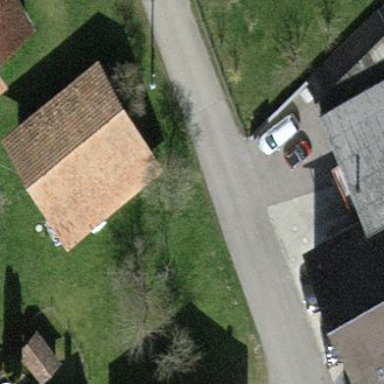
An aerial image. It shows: Shed building.